Question: ## Background
I am playing with making a minigolf game using three.js and the ammo.js conversion of the Bullet Physics library but I am having some trouble getting the ball to move realistically.
(I've put a demo at <URL>
## Question
What is a good algorithm to give more realistic motion of a minigolf ball?
## What I've tried
In ammo.js there are options for friction, linear damping, and rotational damping.
As the ball rolls, the friction setting does not seem to have much effect.
I'm currently using
'''
body.setRestitution(0.8);
body.setFriction(1);
body.setDamping(0.2,0.1); // linear damping, rotational damping
'''
## Problems
With high values of linear damping the ball seems to decelerate too fast.
With lower values it seems to take ages to finally stop.
When the ball is in the air it seems unreasonable to be applying linear damping at all.
## Analysis
I think the problem may be the linear damping in ammo.js which causes an exponential slow down.
I tried:
1. Recording a video of a golf stroke
2. Measuring the location of the ball in each frame
3. Plotting the location and speed of the ball against time
The results are shown below. It looks to me like the velocity profile is much closer to being linear than exponential.
Any suggestions for an algorithm to get ammo.js to be more realistic?

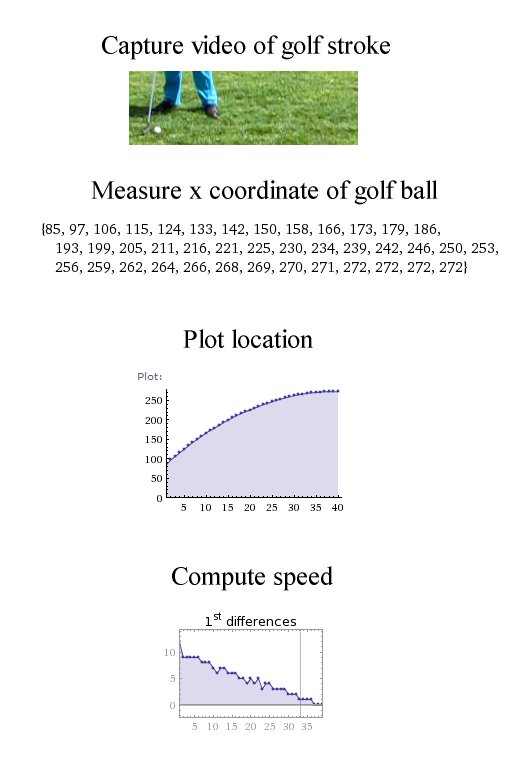
Answer: I spotted that you're using "regular" friction on a spherical object. In physics there is a separate concept, <URL> for round objects. I don't know whether Bullet Physics supplies such a concept in its API. If it does, try replacing this with the rolling friction counterpart:
'''
body.setFriction(1);
'''